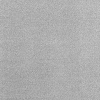
Atmospheric dust classification: dusty